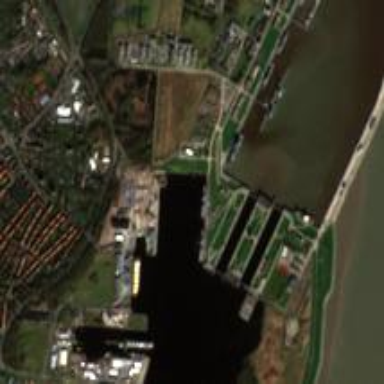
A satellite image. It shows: Man-made quay.